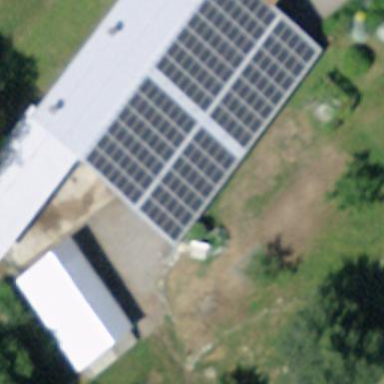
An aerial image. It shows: Solar photovoltaic panel generator.